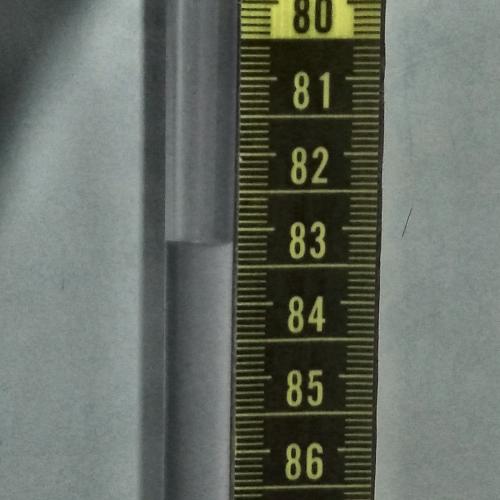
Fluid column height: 83.2 cm